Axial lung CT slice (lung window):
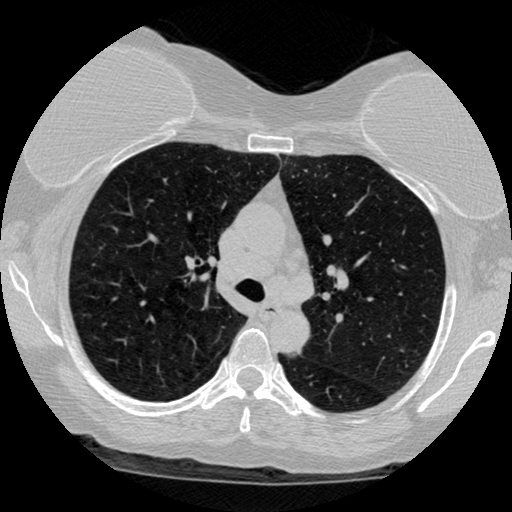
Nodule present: no